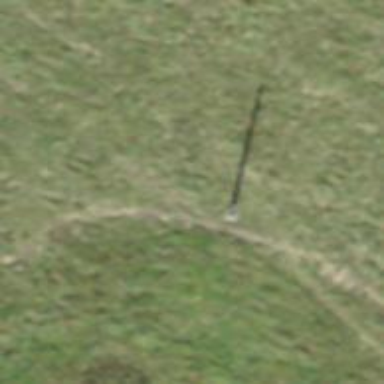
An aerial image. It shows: Power pole.